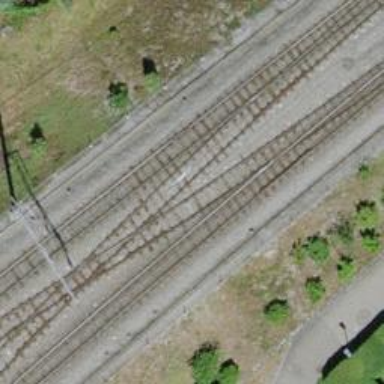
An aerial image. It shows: Railway siding with 1 track. The electrified siding has contact line and crossover.